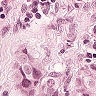
Metastatic tissue present: yes